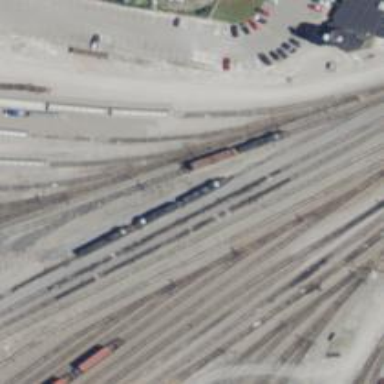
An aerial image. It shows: Railway yard in service.